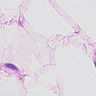
Metastatic tissue present: no